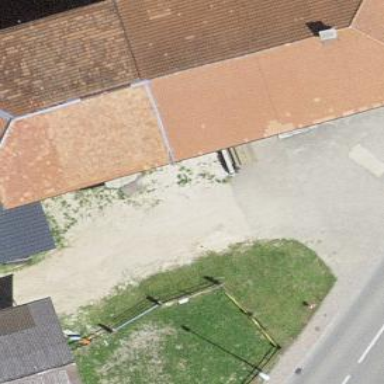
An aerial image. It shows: Farm building.